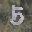
Label: 5